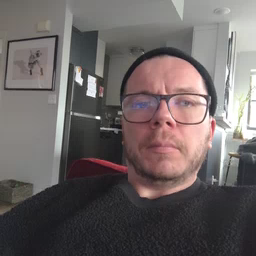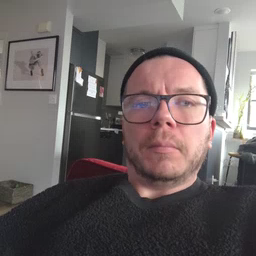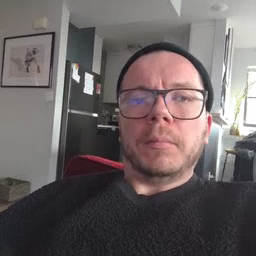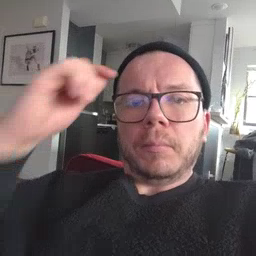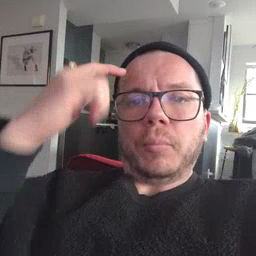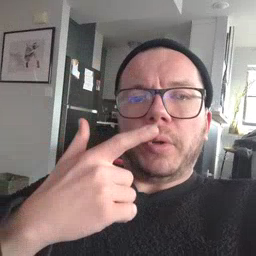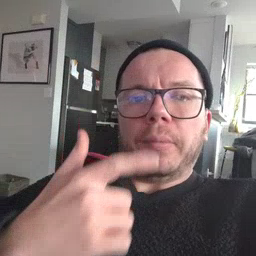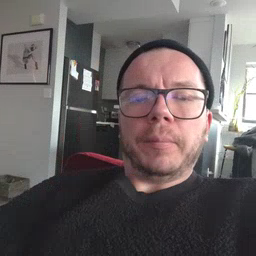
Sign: brother